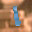
Label: 1